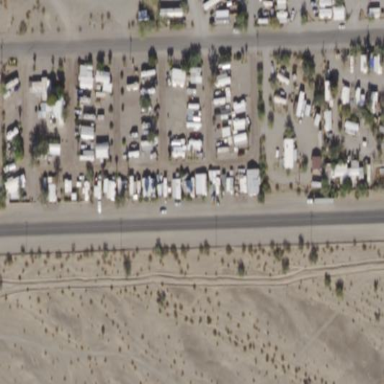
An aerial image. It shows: Caravan site with permanent camping facilities.